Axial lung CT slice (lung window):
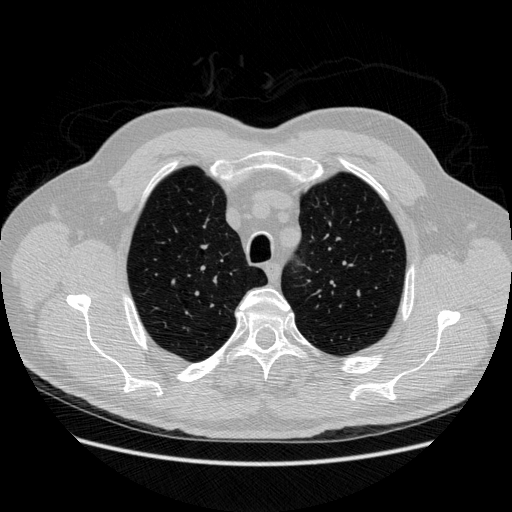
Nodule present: no